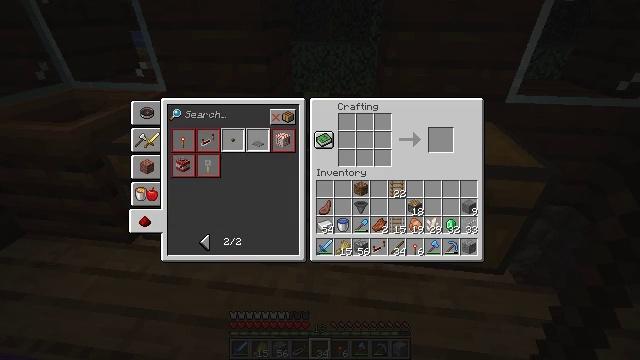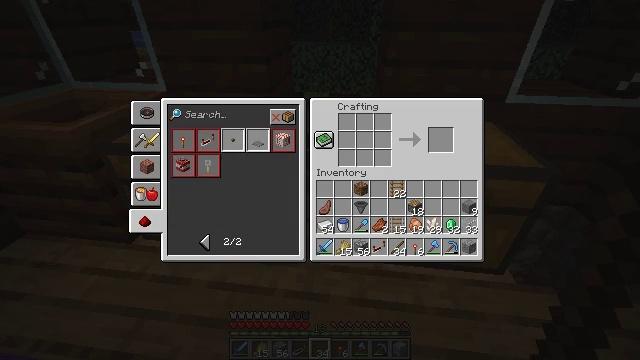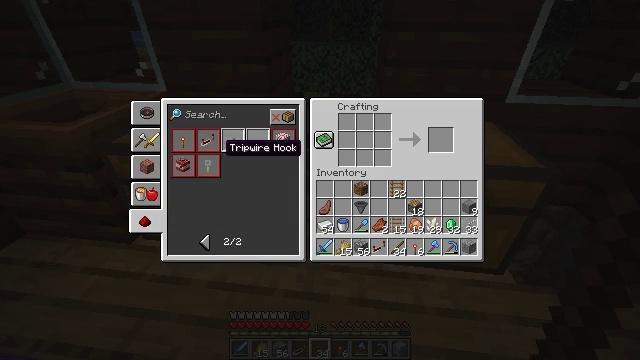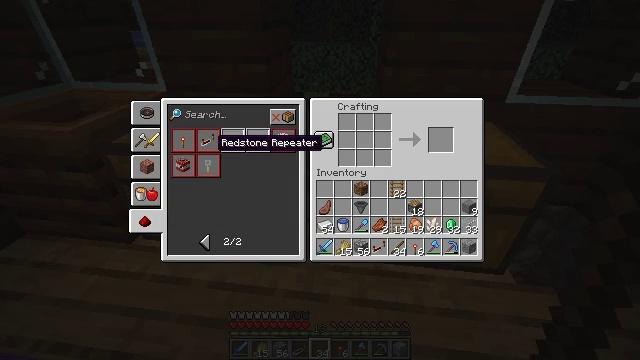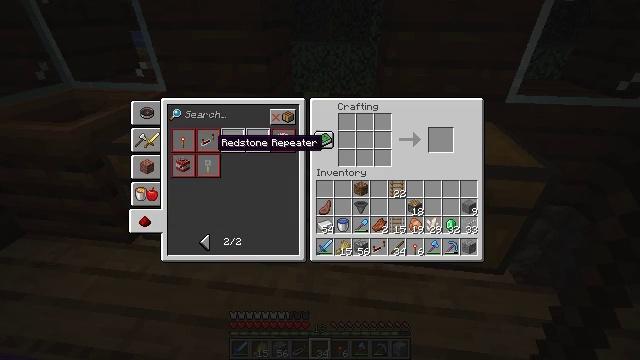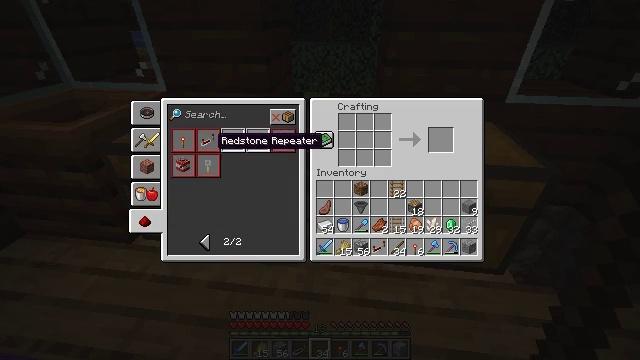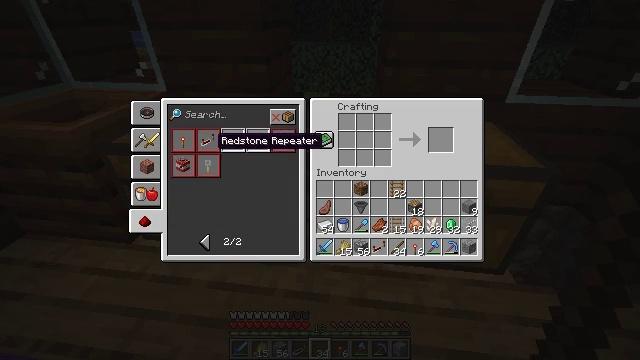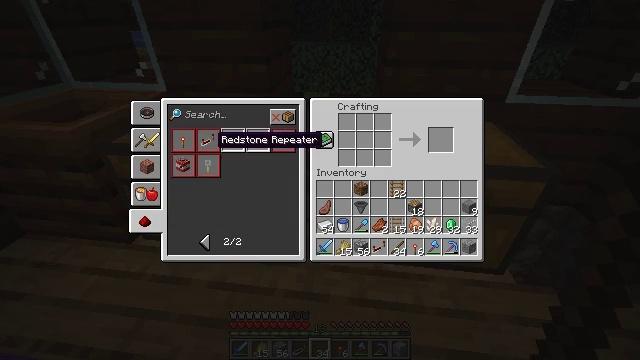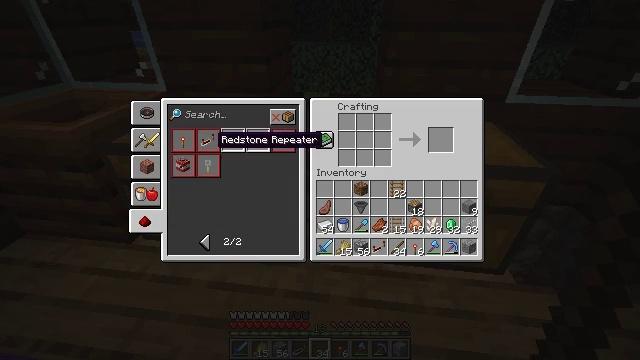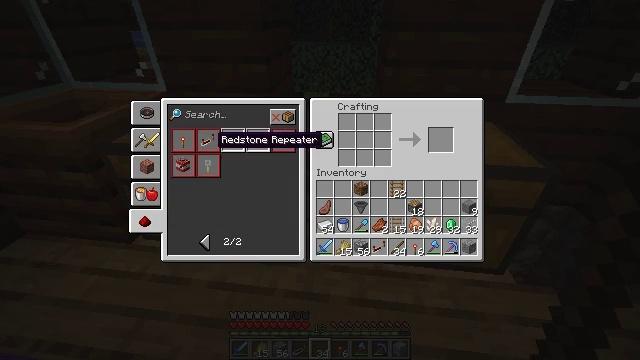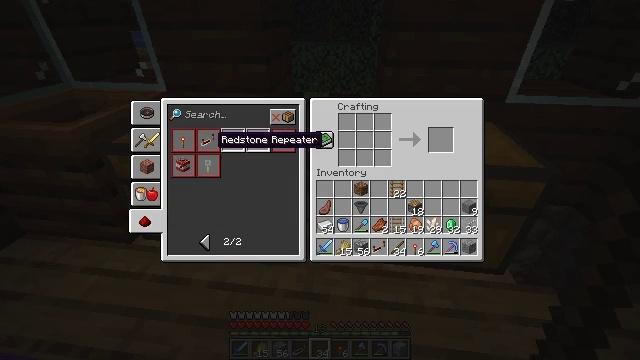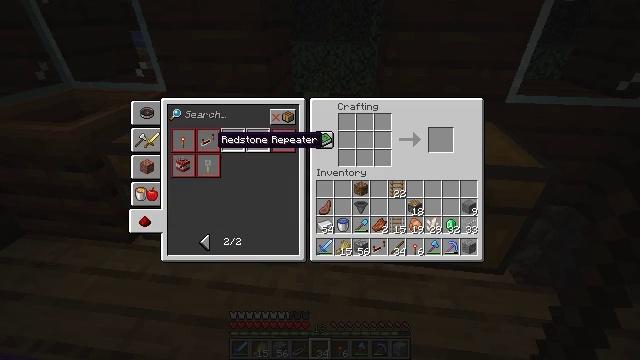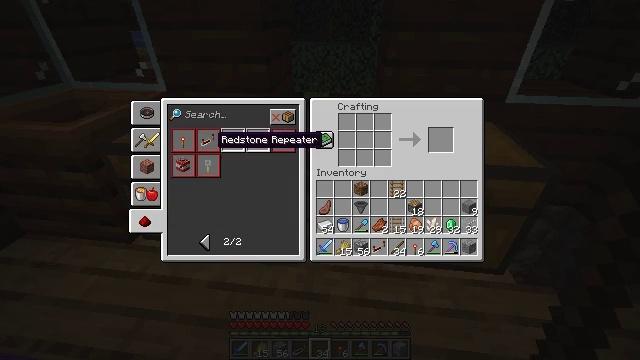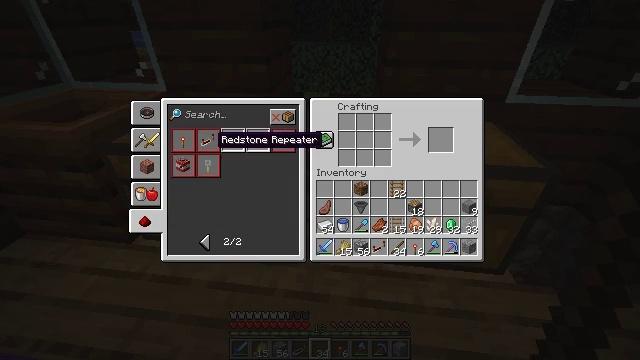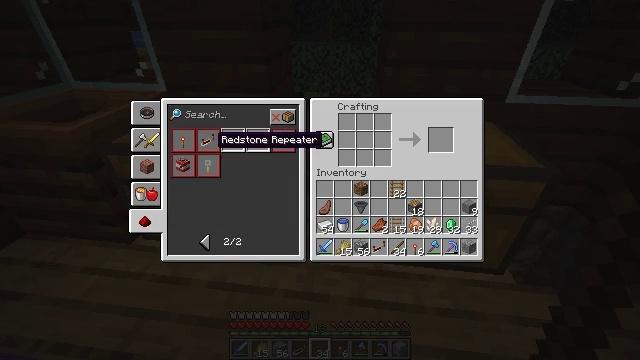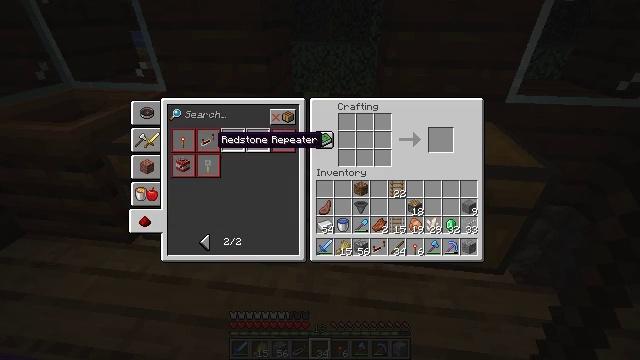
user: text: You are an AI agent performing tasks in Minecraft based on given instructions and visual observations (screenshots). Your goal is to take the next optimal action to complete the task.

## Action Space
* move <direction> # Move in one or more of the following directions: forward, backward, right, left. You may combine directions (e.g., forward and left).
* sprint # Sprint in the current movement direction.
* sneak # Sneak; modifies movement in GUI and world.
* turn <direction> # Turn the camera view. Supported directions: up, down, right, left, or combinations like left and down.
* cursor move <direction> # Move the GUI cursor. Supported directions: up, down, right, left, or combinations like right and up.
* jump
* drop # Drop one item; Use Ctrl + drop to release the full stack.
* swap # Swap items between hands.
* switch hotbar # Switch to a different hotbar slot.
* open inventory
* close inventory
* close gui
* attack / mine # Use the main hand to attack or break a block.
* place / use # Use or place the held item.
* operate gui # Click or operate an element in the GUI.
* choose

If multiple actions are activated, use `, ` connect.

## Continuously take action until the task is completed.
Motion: motion action
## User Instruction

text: Craft a repeater.
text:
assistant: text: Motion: sneak
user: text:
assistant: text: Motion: sneak, cursor move left and up
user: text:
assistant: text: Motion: sneak, cursor move left
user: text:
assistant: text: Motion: no_op
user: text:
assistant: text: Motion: no_op
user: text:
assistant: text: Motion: no_op
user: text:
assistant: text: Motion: no_op
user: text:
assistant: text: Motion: no_op
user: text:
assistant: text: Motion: no_op
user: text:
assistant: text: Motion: no_op
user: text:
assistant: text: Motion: no_op
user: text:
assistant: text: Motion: no_op
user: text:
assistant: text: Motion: no_op
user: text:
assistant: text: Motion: no_op
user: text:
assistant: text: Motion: no_op
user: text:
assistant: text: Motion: no_op
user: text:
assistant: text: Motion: no_op
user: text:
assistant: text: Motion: no_op
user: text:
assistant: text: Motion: no_op
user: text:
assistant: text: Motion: no_op
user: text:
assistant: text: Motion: no_op
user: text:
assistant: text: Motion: no_op
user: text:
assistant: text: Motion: no_op
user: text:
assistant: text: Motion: close gui
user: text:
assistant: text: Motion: no_op
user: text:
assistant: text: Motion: no_op
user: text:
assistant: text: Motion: no_op
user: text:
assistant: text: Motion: no_op
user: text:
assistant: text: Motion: turn right
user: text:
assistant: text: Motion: turn right